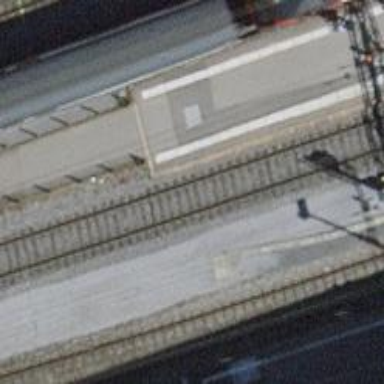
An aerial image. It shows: Concrete footway leading through tunnel.